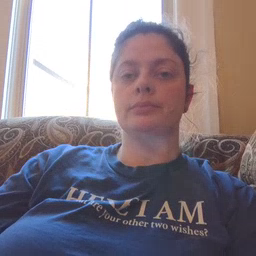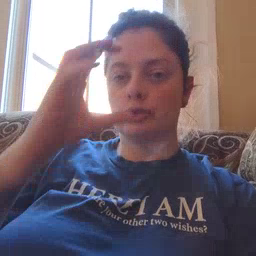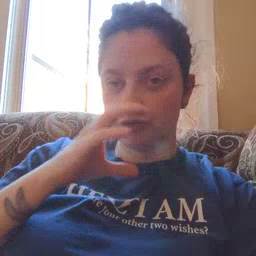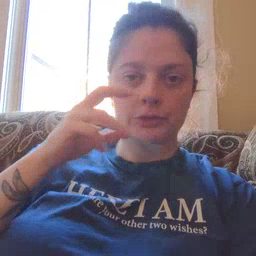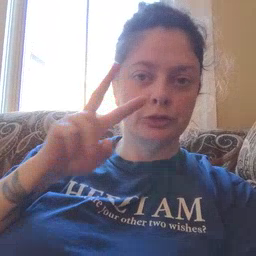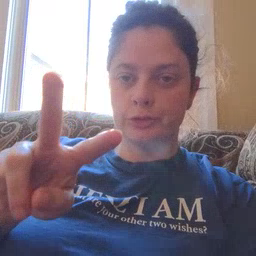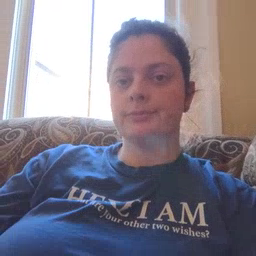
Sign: look